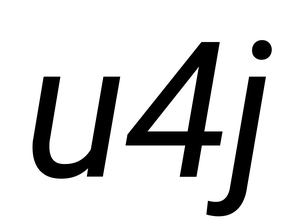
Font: Roboto-Italic_Italic